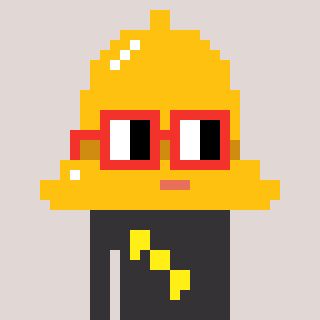
a pixel art character with square red glasses, a bell-shaped head and a grayscale-colored body on a warm background